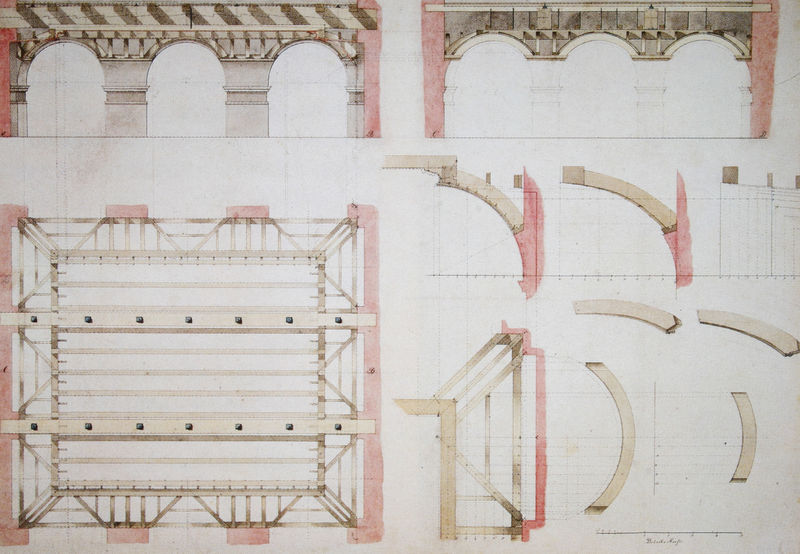
Titel: Blindeninstitut München, Werkplan Deckenkonstruktion, Aufsicht, Schnitt und Details
Künstler: Friedrich von Gärtner
Standort: München
Institution: Architekturmuseum der Technischen Universität
Schlagwörter: ausschnitt, braun, fenster, grau, pfeiler, raum, skizze, säule, säulen, weiss, zeichnung, anlage, dach, rot, schloss, beige, ornament, profile, wand, architektur, stein, decke, rosa, schrift, bogen, türen, studie, gewicht, saal, rundbogen, detail, verzierung, striche, umriss, bögen, eingang, arkade, druck, strich, dachstuhl, entwurf, architrav, arkaden, kapitelle, kapitell, studien, fragment, geometrisch, zimmerer, mauern, konstruktion, plan, entwürfe, skizzen, träger, querschnitt, design, geometrie, leisten, gebälk, grundriss, massstab, aufriss, bauzeichnung, wölbung, statik, böfen, holzstreben, gebäudeteile, konsturktion, quandrat, wälbung, wolbung, kapiteöle